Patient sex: M
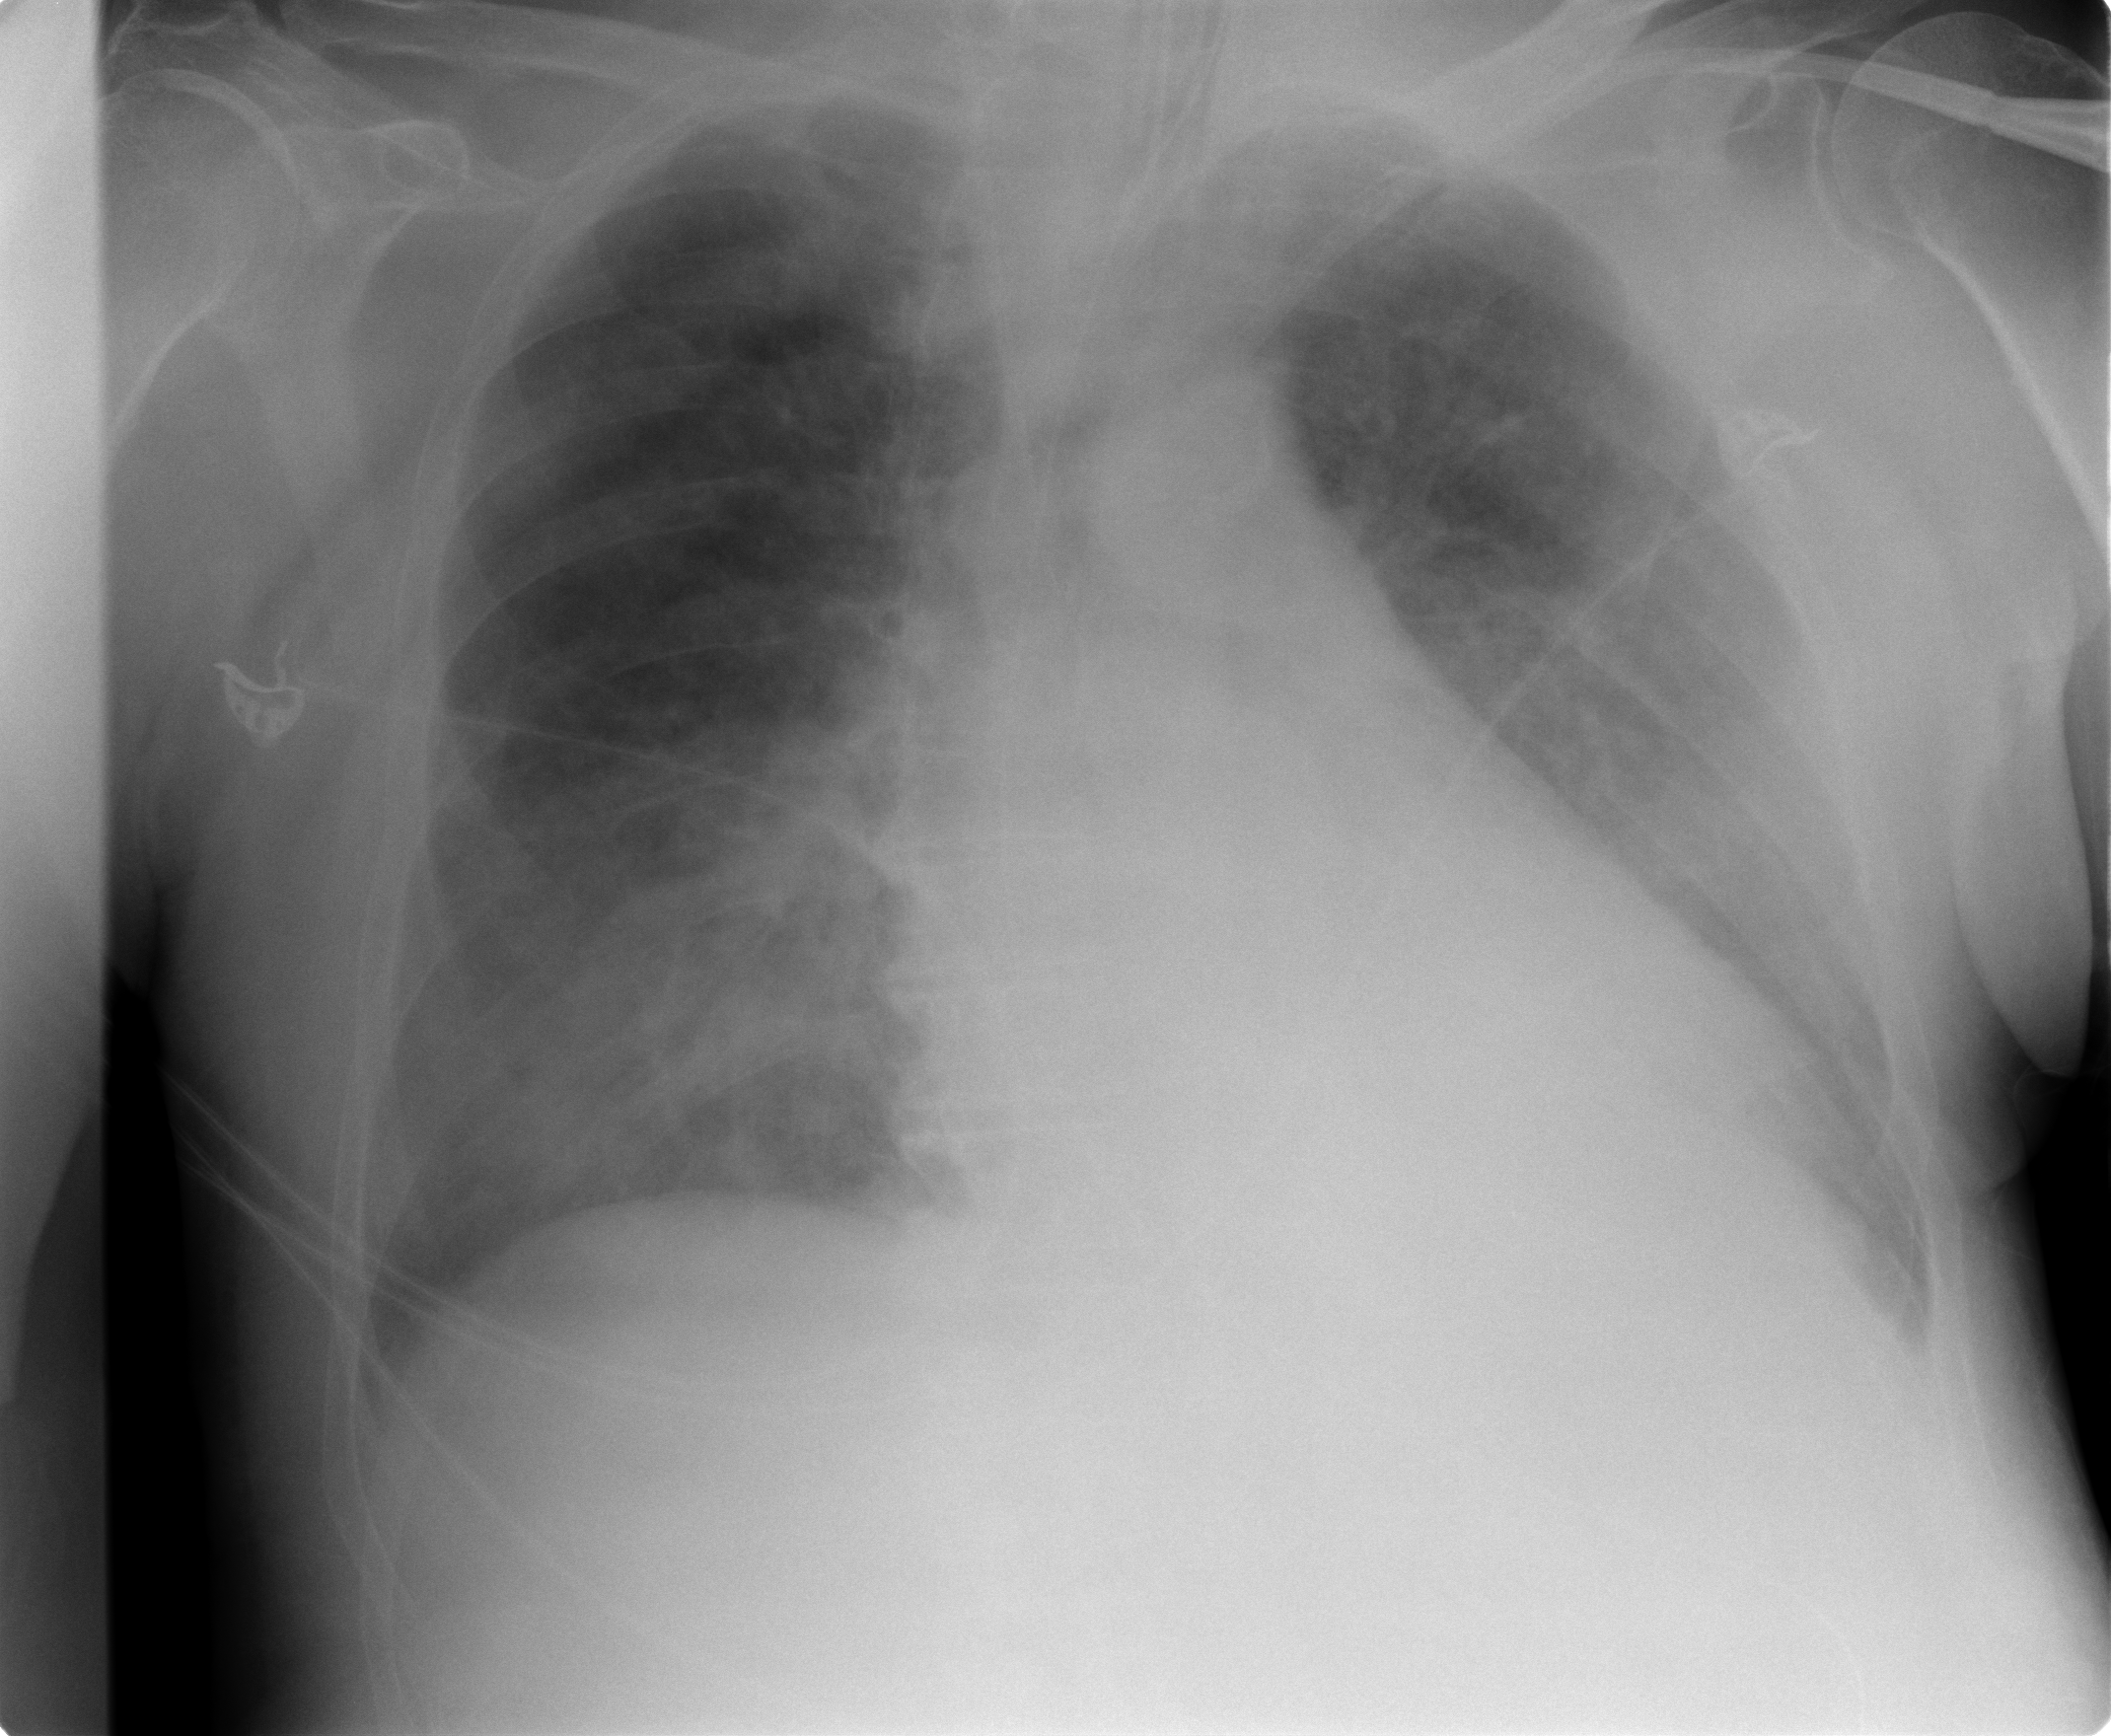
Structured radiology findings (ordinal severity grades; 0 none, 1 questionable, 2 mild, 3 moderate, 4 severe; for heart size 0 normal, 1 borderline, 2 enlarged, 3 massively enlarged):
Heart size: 2
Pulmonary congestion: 2
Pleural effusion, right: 0
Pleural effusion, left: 1
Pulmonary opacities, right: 0
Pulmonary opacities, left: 0
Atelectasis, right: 2
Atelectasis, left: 2